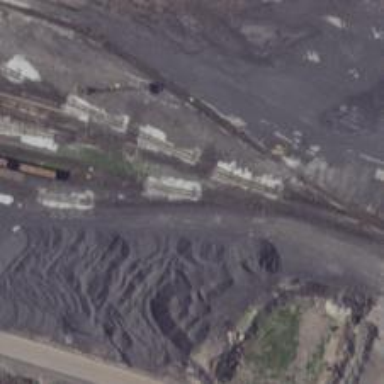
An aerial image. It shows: Rail spur service.